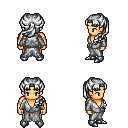
a pixel art fantasy rpg character, male body template, human, tanned skin, white robe, teal pants, white princess hairstyle, metal boots, four views (front, back, left, right), 2x2 character sprite sheet, small pixel art, hard edges, no anti-aliasing